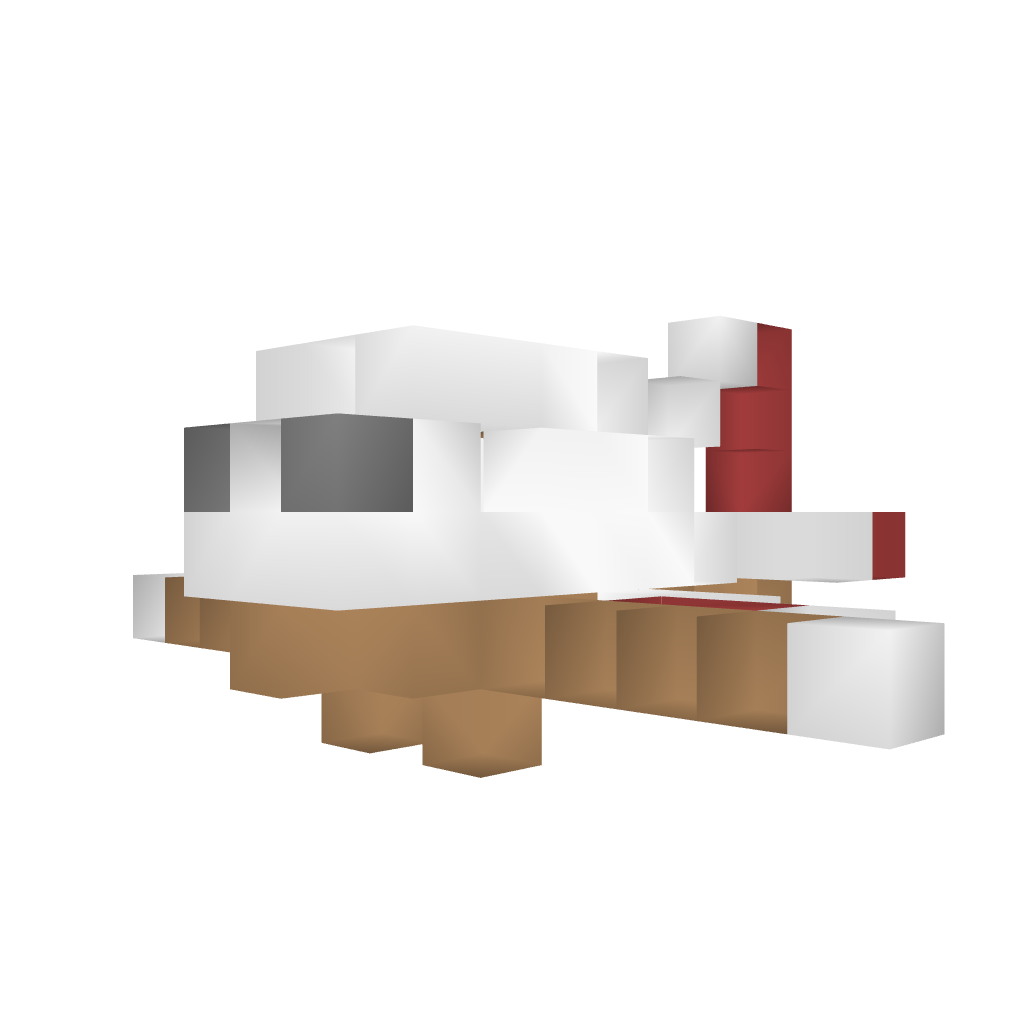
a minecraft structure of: Fighter Bf 109 A1 bad low quality